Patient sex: F
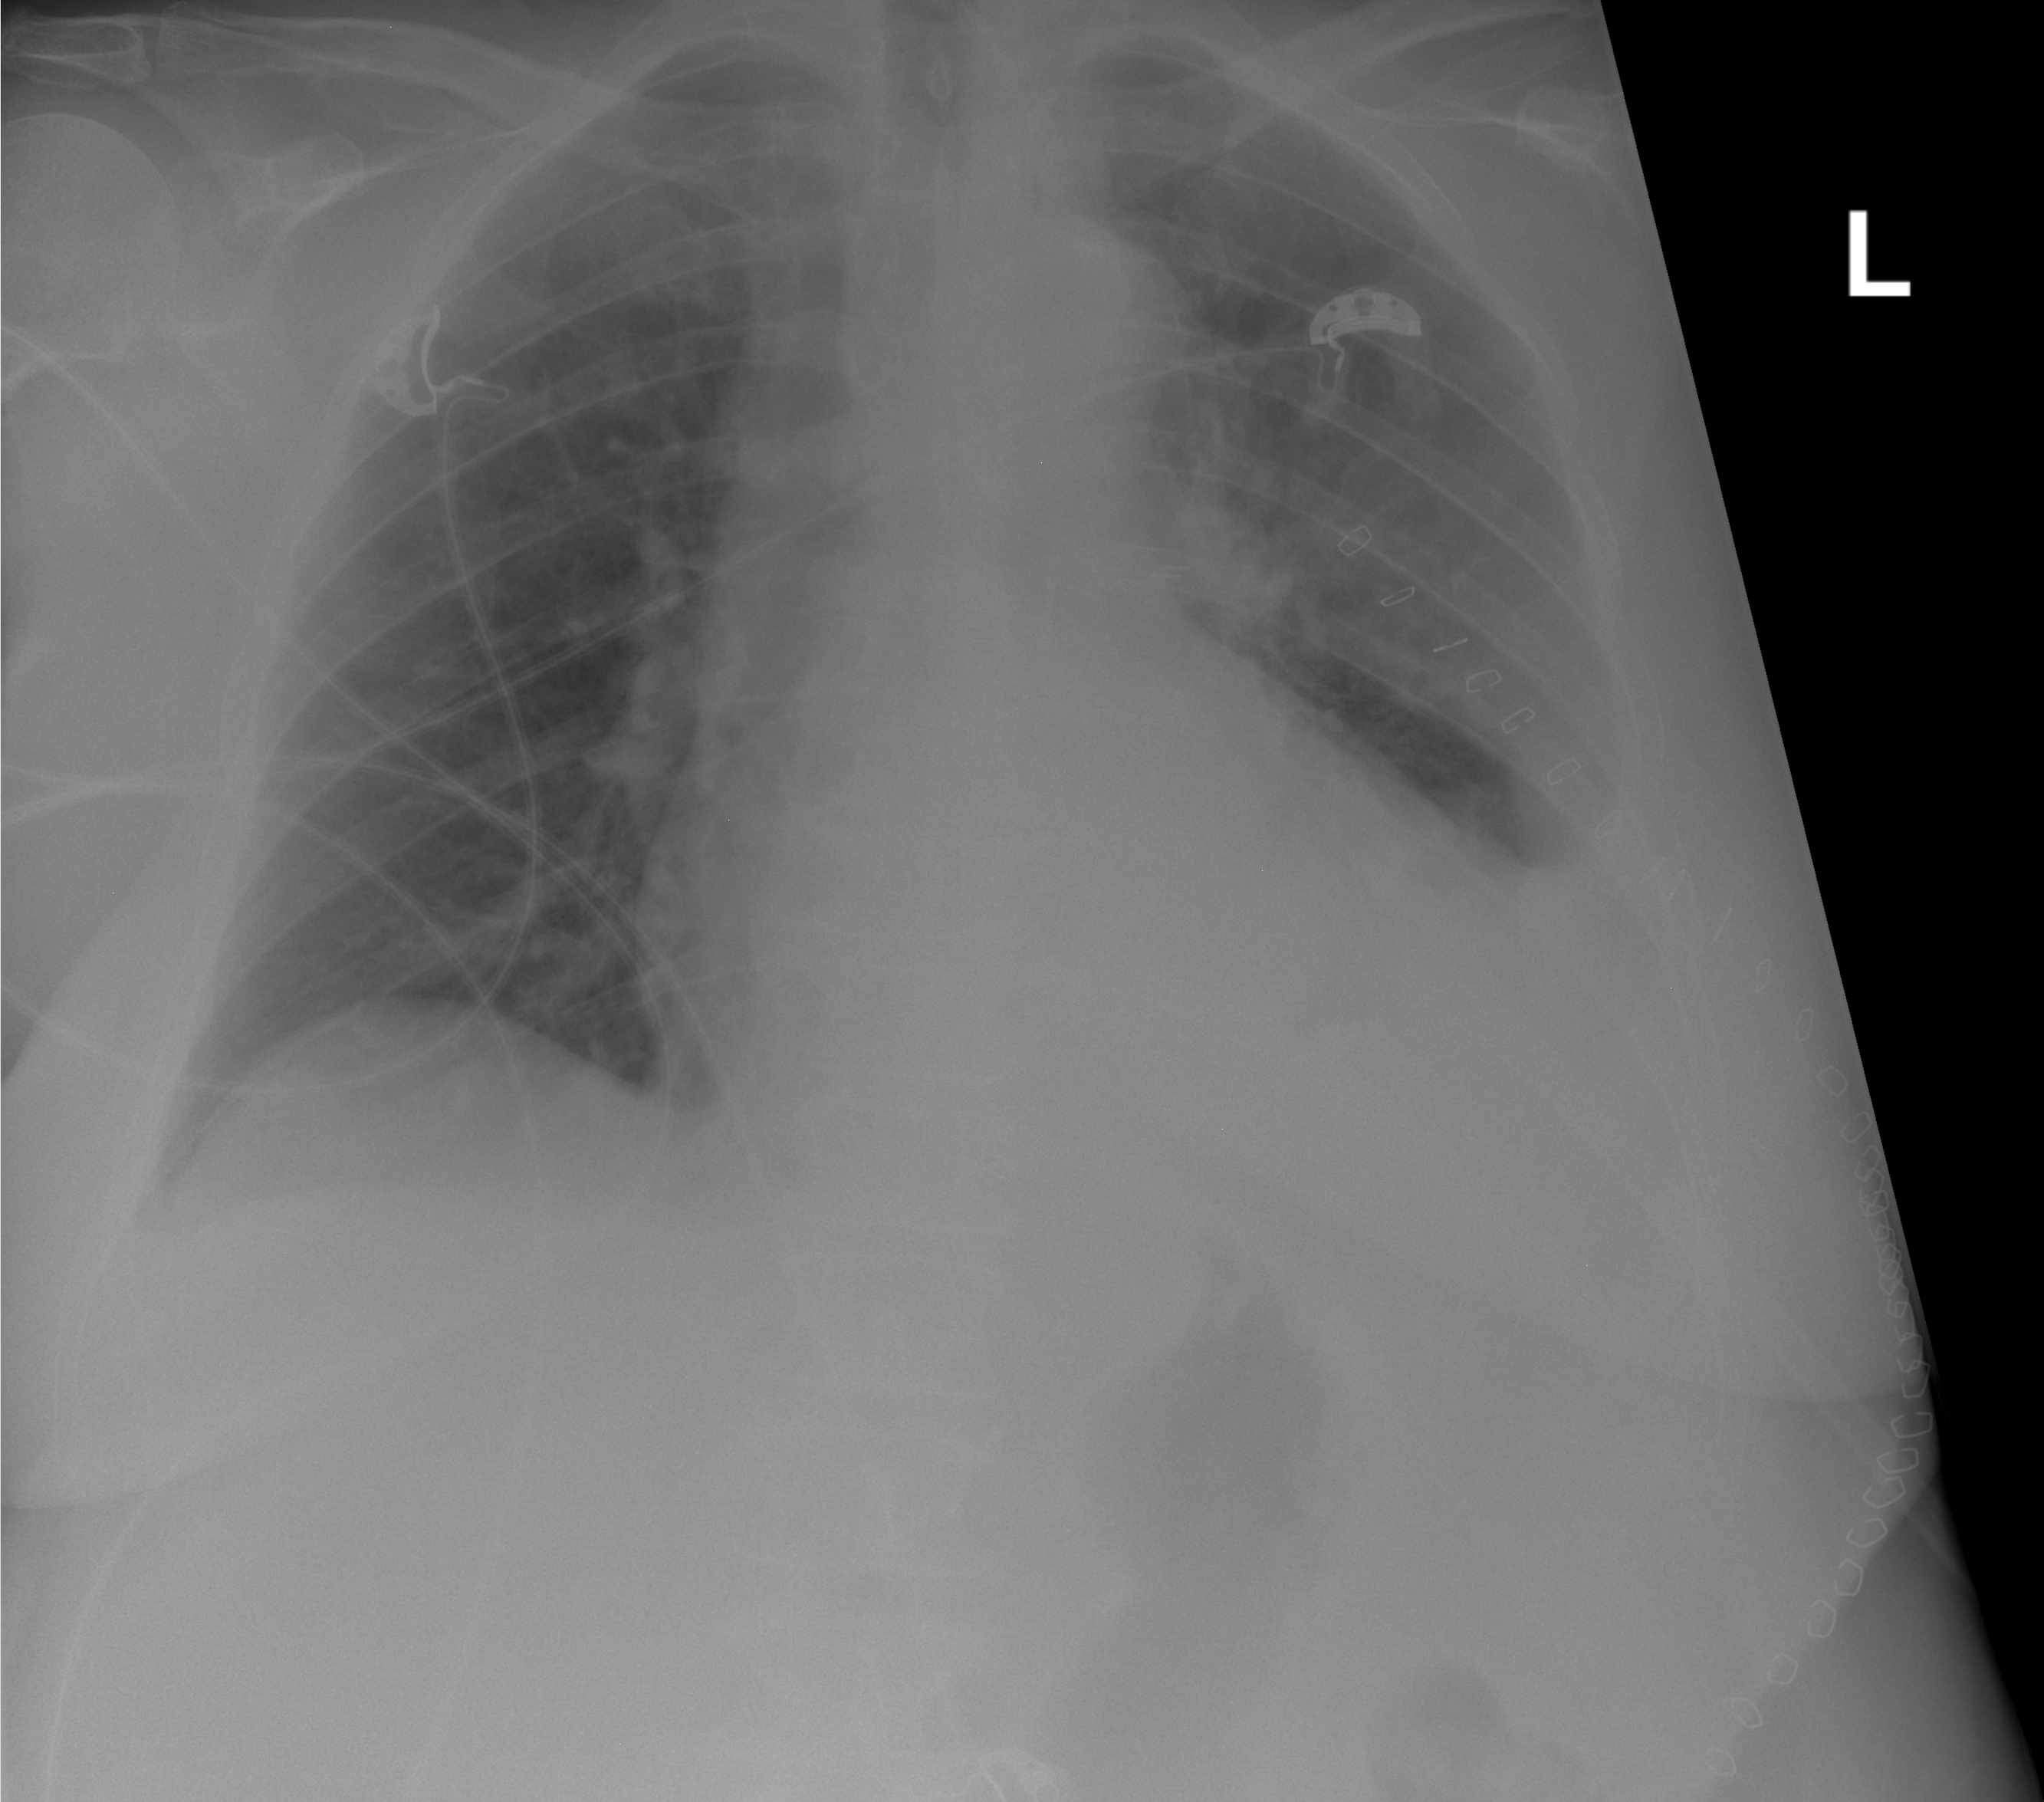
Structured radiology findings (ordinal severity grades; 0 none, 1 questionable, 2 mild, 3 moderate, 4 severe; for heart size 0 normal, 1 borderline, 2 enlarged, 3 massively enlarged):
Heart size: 1
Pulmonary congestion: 0
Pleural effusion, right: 0
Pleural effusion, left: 2
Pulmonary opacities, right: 0
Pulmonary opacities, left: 0
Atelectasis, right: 0
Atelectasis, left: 2